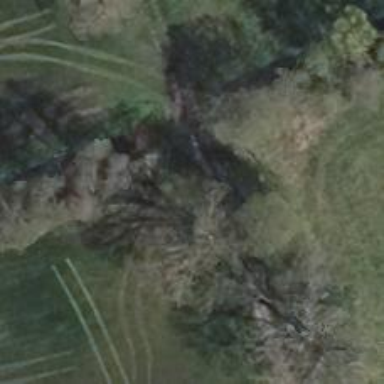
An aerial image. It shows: Row of deciduous broadleaved trees.